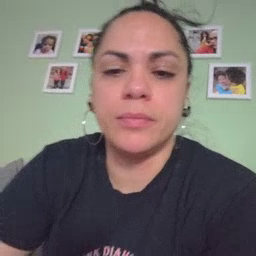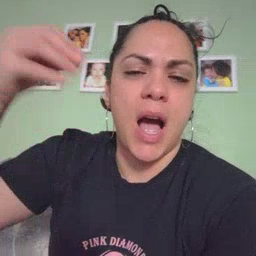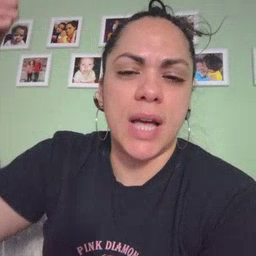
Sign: outside